高三 · 度量几何学
如图, $\mathrm{PT}$ 是外切两圆的公切线, $\mathrm{T}$ 为切点, $\mathrm{PAB}, \mathrm{PCD}$ 分别为这两圆的割线. 若 $\mathrm{PA}=3, \mathrm{~PB}=6, \mathrm{PC}=2$, 则 $\mathrm{PD}$ 等于 $(\quad)$

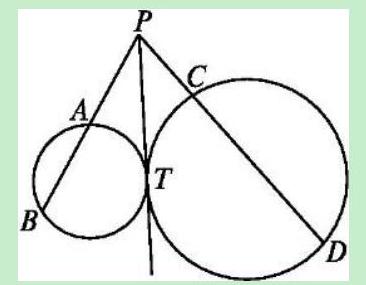
A. 4
B. 8
C. 9
D. 12
答案: C
解析: 解答: $\mathrm{PT}^{2}=\mathrm{PA} \cdot \mathrm{PB}=\mathrm{PC} \cdot \mathrm{PD}$, 则 $\mathrm{PD}=\frac{\mathrm{PA} \cdot \mathrm{PB}}{\mathrm{PC}}=\frac{3 \times 6}{2}=9$.

分析: 本题主要考查了与圆有关的比例线段, 解决问题的关键是根据与圆有关的比例线段的性质分析计算即可